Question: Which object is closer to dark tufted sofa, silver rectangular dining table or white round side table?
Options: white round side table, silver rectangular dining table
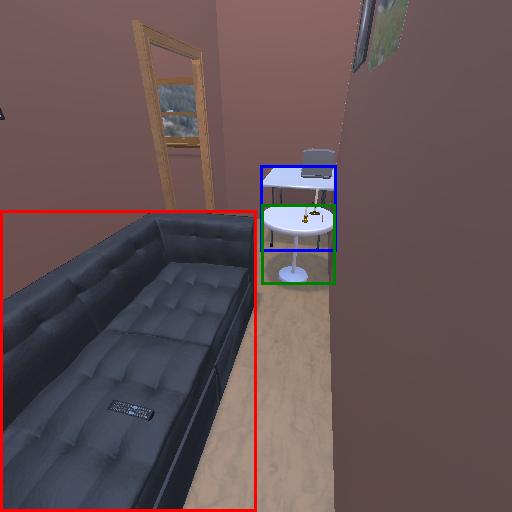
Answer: white round side table